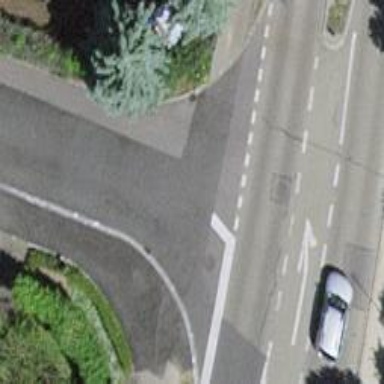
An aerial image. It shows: Stop road.